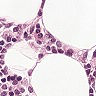
Metastatic tissue present: no